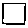
Label: square